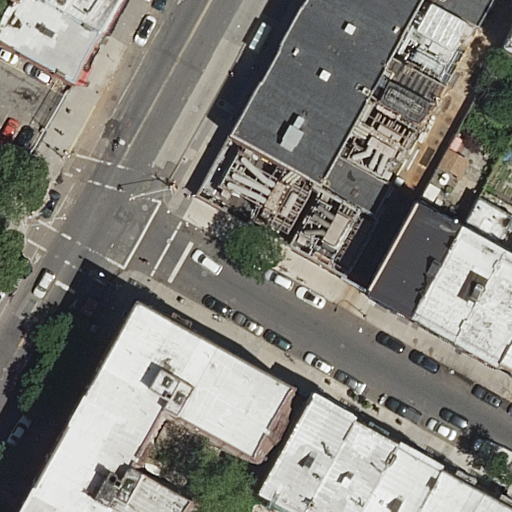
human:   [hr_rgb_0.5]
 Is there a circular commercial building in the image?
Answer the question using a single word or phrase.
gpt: no

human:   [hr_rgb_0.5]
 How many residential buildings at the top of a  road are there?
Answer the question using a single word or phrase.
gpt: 7

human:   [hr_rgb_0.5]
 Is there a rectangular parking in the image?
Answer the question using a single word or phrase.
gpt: yes

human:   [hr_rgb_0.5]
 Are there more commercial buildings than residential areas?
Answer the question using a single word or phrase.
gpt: no

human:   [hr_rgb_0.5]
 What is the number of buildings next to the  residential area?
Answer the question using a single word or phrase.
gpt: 16

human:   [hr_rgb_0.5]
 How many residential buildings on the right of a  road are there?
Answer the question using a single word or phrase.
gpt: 13

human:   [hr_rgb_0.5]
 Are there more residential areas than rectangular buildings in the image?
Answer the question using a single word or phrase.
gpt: no

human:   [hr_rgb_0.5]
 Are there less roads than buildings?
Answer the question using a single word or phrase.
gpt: yes

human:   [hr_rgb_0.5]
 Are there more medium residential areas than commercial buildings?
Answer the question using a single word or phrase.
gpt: yes

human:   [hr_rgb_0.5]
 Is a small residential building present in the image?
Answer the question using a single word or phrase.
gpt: yes

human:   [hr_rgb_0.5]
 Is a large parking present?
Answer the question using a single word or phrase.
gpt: no

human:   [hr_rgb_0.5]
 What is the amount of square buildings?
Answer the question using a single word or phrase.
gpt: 0

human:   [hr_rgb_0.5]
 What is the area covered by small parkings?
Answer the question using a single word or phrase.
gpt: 0m2

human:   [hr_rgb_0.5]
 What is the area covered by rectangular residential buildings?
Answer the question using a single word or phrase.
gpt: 1820m2

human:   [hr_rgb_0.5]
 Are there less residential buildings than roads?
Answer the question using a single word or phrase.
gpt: no

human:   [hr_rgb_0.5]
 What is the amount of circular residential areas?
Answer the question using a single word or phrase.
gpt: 0

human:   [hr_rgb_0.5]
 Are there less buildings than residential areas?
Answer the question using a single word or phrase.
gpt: no

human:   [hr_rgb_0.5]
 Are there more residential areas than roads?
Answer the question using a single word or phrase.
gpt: no

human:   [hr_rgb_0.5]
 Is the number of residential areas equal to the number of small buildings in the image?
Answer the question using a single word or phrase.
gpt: no

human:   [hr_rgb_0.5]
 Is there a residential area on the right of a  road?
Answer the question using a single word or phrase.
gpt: no

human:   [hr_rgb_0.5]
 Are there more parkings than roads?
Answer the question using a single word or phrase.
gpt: no

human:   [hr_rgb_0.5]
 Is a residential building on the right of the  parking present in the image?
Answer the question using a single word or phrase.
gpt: yes

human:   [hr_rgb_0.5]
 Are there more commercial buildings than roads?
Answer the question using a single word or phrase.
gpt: no

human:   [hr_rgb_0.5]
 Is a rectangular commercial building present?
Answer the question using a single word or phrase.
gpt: no

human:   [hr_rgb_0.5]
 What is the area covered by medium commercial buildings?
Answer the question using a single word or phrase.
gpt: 0m2

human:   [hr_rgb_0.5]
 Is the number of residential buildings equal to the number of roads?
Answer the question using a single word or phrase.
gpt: no

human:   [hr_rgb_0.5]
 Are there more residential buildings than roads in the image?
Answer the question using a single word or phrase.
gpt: yes

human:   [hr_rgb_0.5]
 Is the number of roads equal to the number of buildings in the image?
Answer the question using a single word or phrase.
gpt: no

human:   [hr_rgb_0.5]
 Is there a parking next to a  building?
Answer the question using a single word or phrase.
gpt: yes

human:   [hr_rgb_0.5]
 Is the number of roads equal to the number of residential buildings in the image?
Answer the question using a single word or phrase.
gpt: no

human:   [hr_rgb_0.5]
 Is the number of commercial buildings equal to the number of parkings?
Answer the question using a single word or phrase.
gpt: no

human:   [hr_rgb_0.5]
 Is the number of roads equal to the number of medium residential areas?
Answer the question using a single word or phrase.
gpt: no

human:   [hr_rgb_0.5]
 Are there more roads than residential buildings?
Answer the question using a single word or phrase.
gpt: no

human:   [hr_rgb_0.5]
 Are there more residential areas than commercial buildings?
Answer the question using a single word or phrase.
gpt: yes

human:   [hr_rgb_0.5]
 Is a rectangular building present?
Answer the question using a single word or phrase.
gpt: yes

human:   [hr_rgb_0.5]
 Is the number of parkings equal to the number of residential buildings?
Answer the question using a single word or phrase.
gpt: no